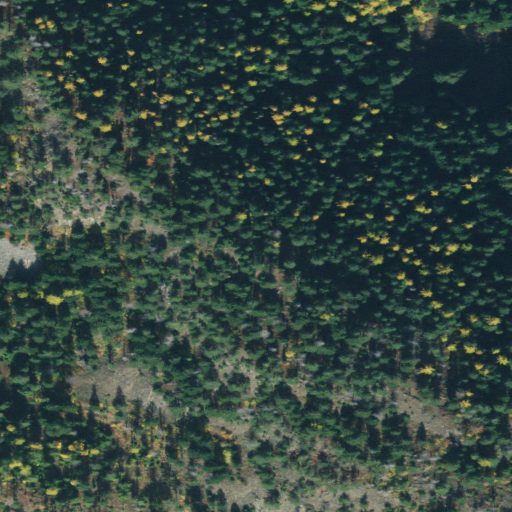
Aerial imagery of mountain in Idaho named Sand Mountain containing only evergreen forest